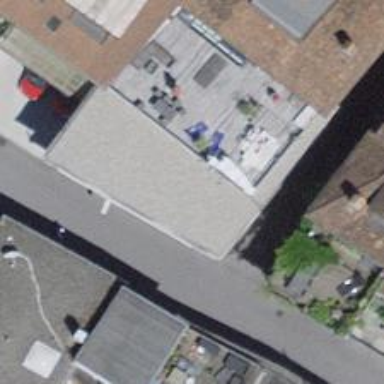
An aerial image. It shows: Shop selling clothes.